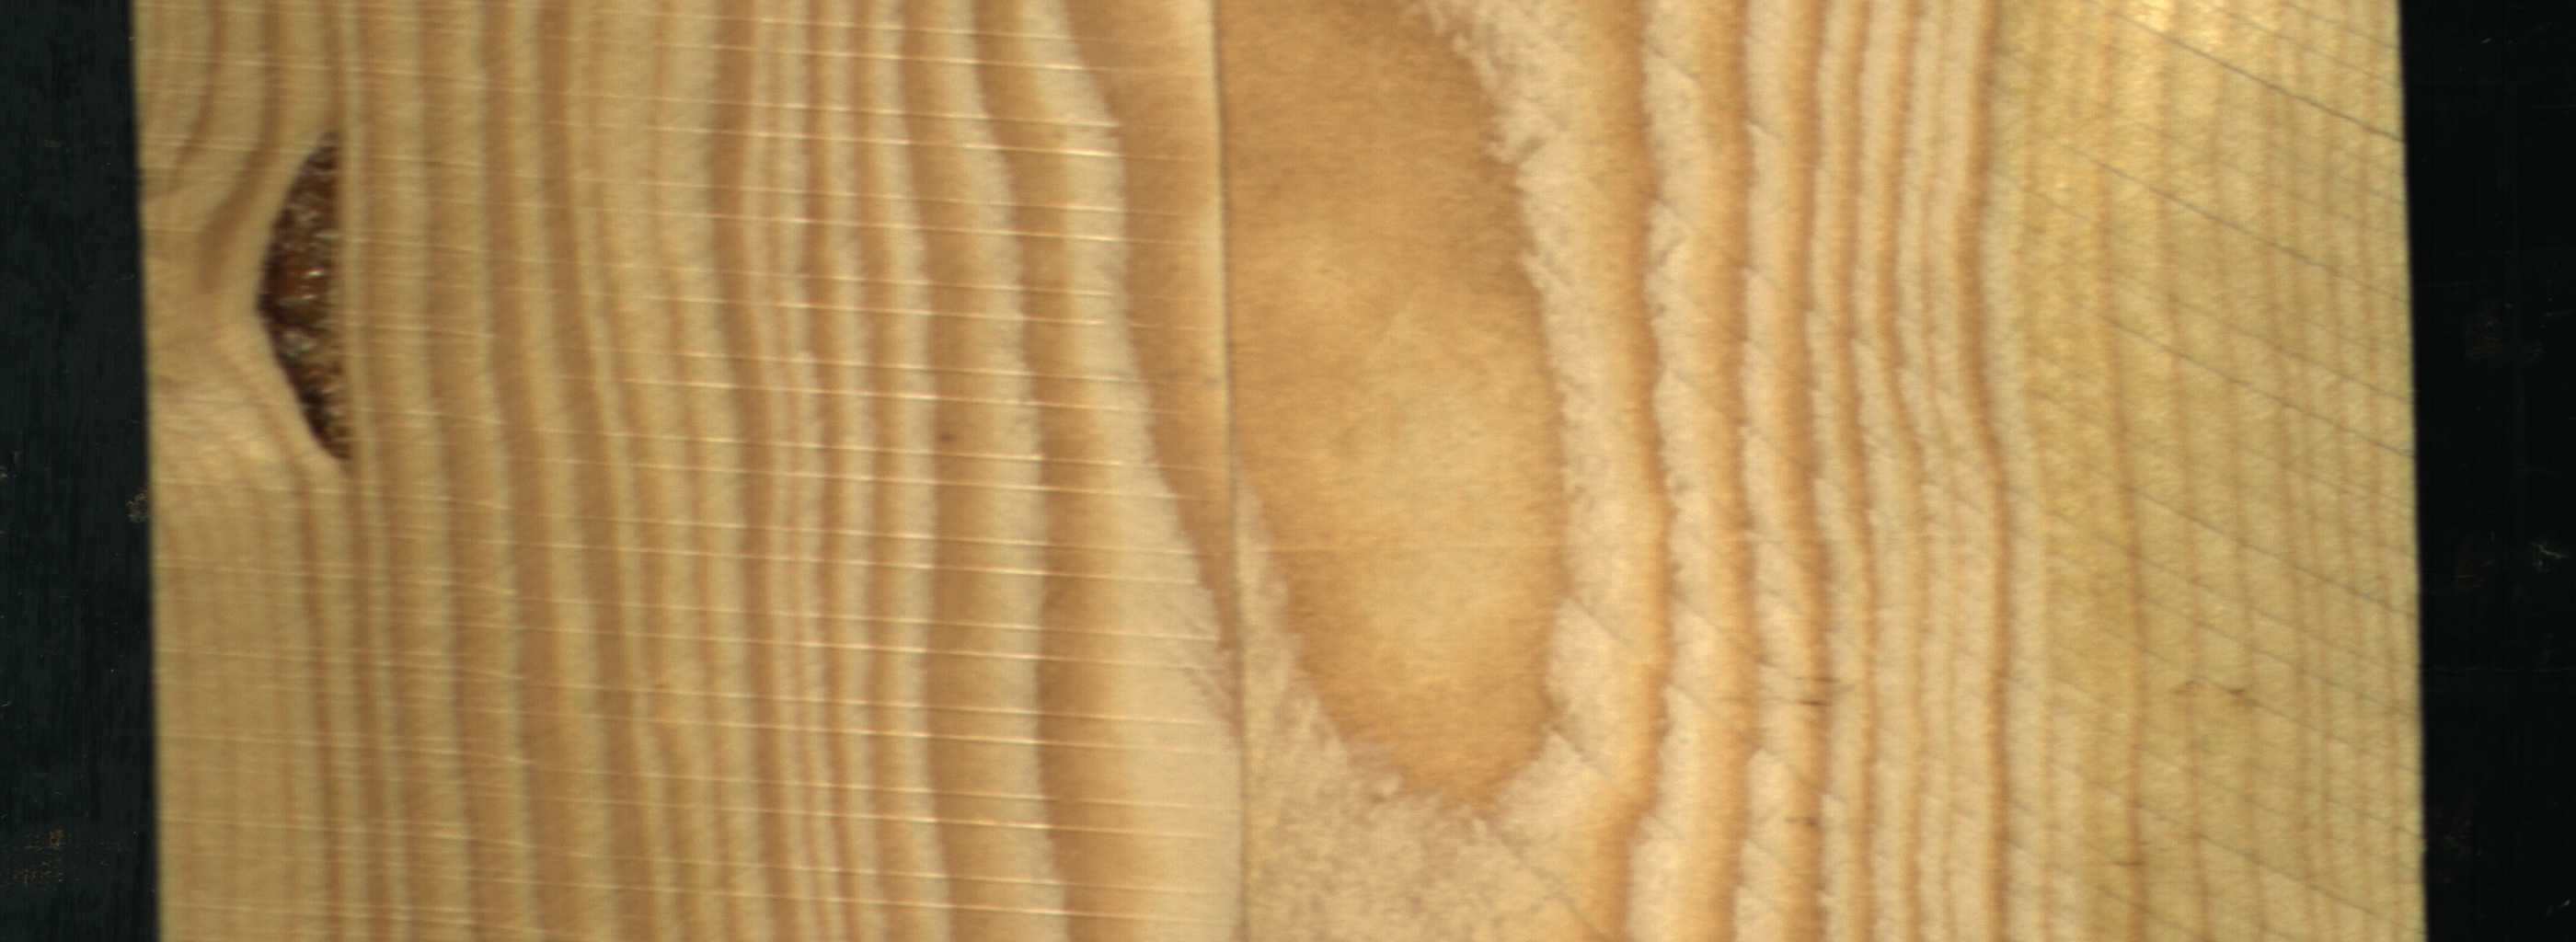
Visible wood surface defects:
resin